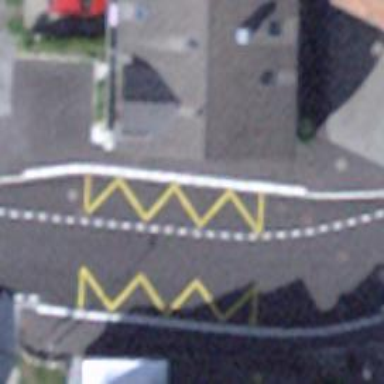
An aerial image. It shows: Bus stop with platform for public transport.